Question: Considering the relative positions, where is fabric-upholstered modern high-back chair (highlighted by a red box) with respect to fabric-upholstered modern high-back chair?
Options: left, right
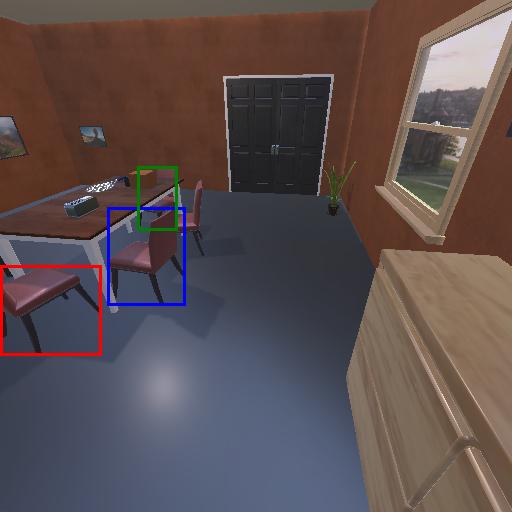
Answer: left